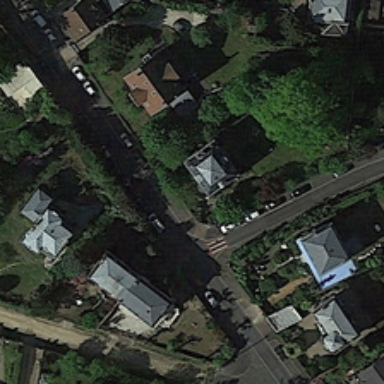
Some buildings and green trees are in a medium residential area .